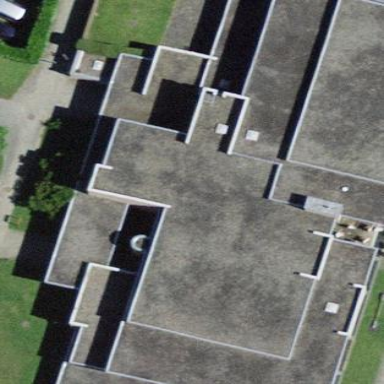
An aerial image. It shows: School building.